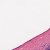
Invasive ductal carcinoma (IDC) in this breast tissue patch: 0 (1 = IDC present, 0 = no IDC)